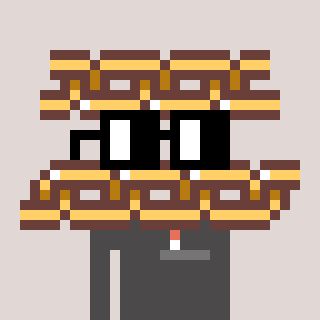
a pixel art character with square black glasses, a chain-shaped head and a grayscale-colored body on a warm background